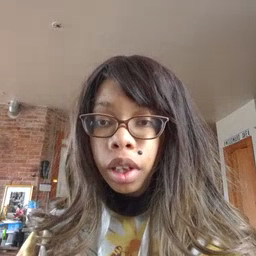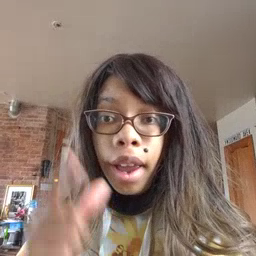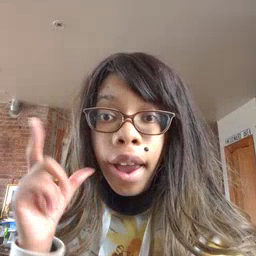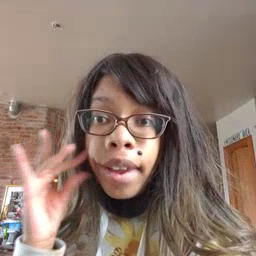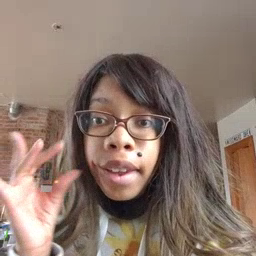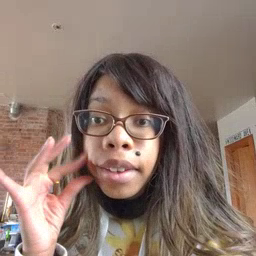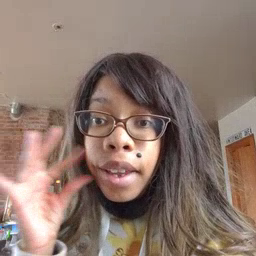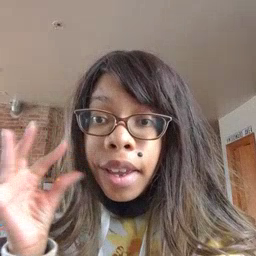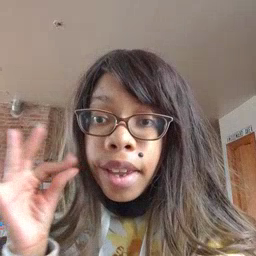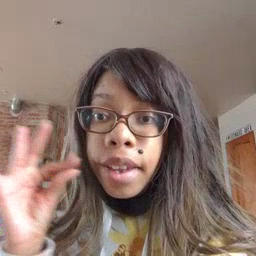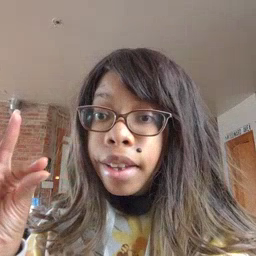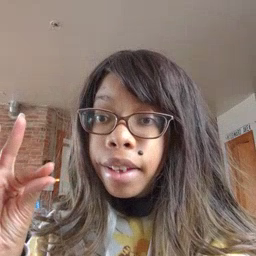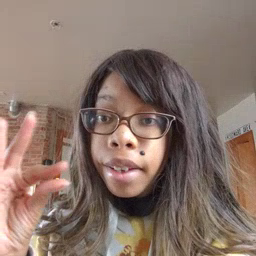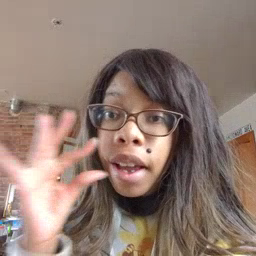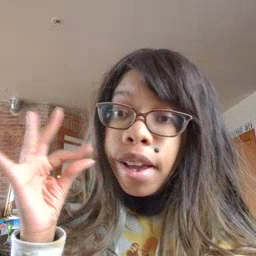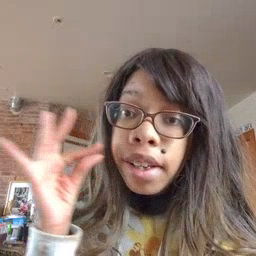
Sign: cat